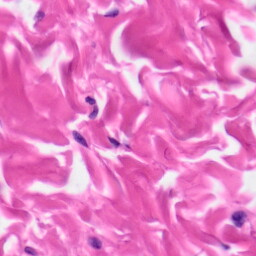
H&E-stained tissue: Skin